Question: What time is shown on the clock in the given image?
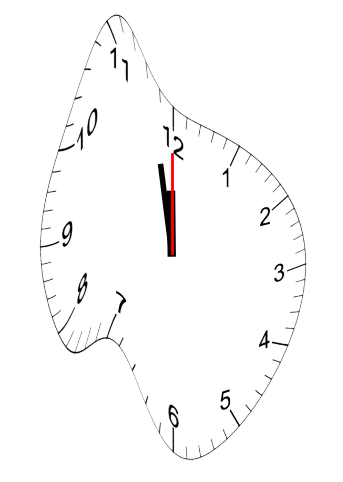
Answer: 11:58:00